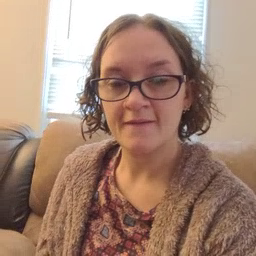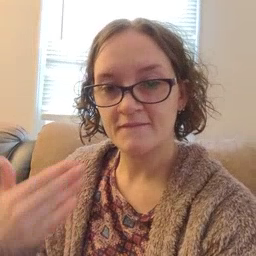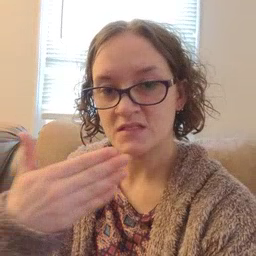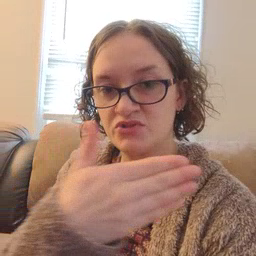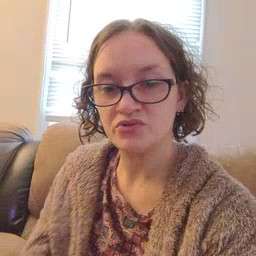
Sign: fish